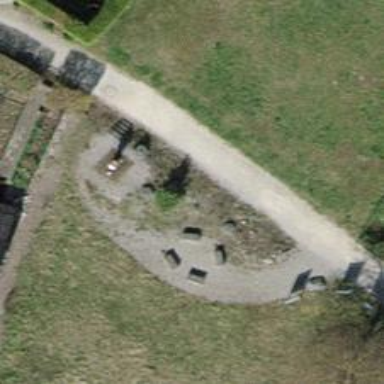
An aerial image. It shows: Bench for seating.